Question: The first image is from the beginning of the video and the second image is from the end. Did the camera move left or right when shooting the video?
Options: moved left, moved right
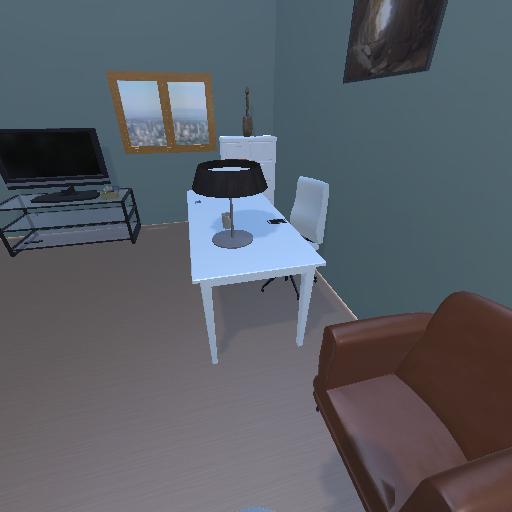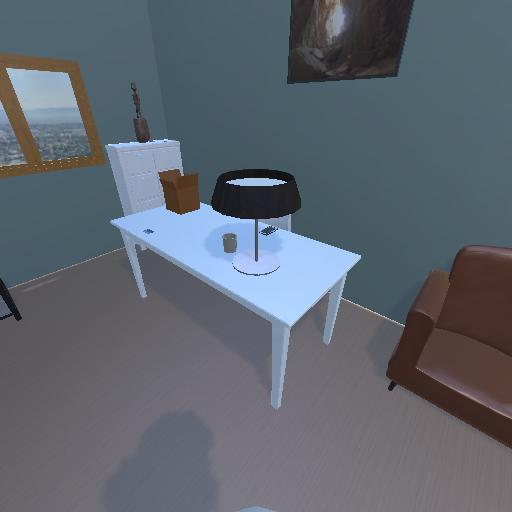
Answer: moved left